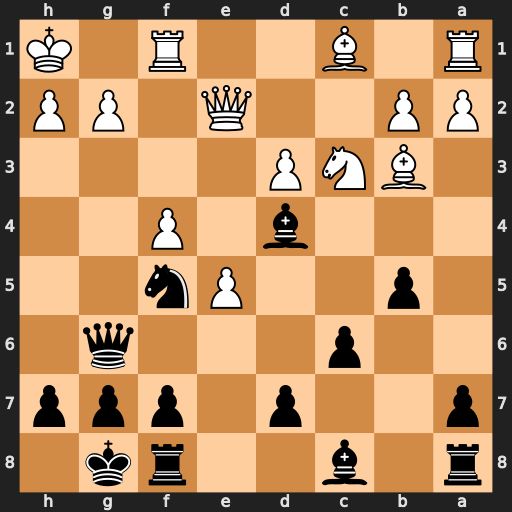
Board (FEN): r1b2rk1/p2p1ppp/2p3q1/1p2Pn2/3b1P2/1BNP4/PP2Q1PP/R1B2R1K
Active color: b
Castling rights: -
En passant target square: -
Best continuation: Ng3+ hxg3 Qh6+ Qh5 Qxh5#